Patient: sex M, age 81
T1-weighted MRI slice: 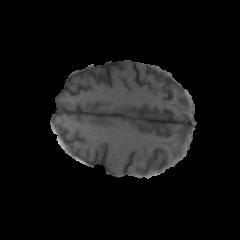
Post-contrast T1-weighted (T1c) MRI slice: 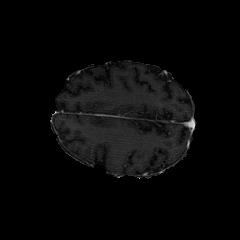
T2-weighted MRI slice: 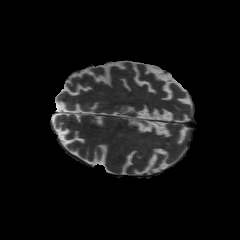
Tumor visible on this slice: no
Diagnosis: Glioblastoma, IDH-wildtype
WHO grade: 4